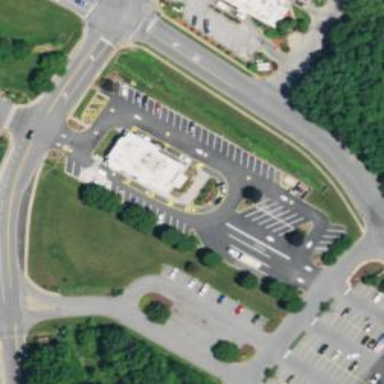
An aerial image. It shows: Parking area.